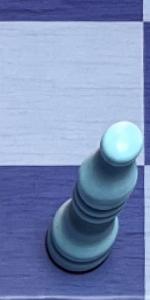
Label: Bishop_White